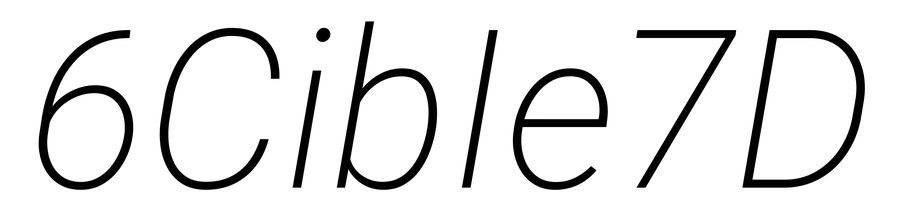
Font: Roboto-Italic_ExtraLight_Italic